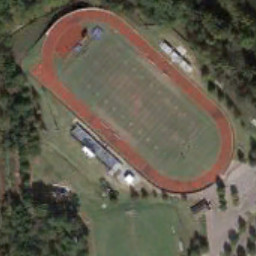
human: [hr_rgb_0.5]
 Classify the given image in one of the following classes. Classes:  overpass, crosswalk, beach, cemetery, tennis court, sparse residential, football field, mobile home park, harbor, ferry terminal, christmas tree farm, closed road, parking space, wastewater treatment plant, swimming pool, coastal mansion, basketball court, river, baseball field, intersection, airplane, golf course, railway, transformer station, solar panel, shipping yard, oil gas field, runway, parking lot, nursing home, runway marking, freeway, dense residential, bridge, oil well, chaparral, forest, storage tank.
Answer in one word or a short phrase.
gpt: football field